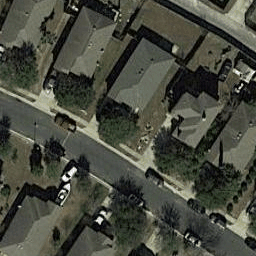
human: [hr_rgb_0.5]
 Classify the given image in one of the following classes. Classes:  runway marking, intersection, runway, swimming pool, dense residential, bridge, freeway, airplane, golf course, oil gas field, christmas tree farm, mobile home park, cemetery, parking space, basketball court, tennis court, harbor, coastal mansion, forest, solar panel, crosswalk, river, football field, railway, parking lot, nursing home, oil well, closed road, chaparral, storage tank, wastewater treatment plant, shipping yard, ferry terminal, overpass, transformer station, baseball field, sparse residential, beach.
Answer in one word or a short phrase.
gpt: dense residential